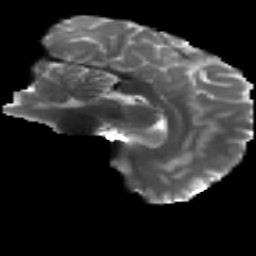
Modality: T2w
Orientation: sagittal
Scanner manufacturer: siemens
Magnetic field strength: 3 T
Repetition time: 4.16 s
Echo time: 0.0806 s